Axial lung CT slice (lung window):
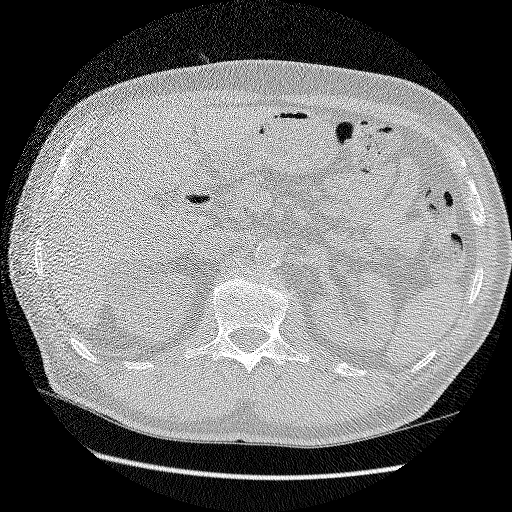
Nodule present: no